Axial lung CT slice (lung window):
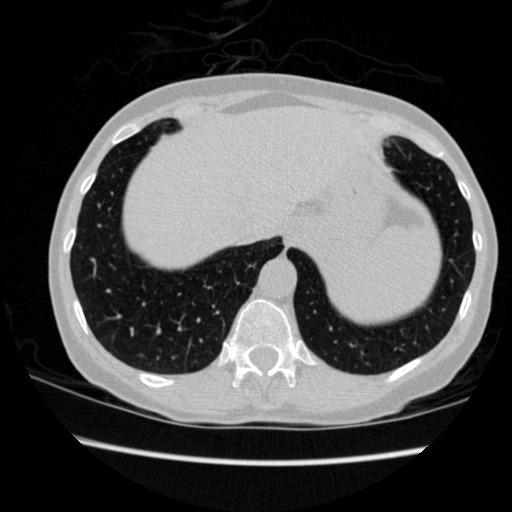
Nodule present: no